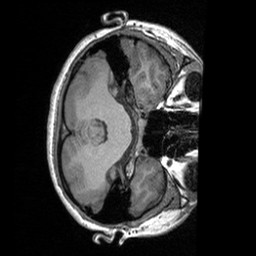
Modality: T1w
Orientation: axial
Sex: female
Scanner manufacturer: siemens
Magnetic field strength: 3 T
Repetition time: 1.9 s
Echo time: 0.00252 s